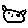
Label: cat